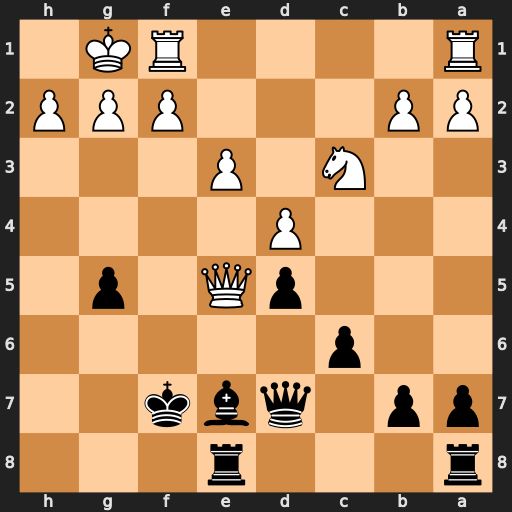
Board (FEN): r3r3/pp1qbk2/2p5/3pQ1p1/3P4/2N1P3/PP3PPP/R4RK1
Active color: b
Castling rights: -
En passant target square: -
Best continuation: Bd6 Qxg5 Rh8 f4 Rag8